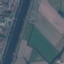
Land use / land cover class: River